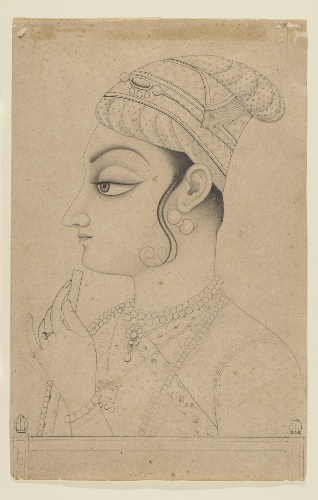
Date: mid-to late 18th century
Object type: Painting
Classification: Paintings
Medium: Ink and wash on paper
Culture: India (Rajasthan, Kishangarh)
Dimensions: Image (sight): 13 3/8 x 8 5/8 in. (34 x 21.9 cm)
Department: Asian Art
Credit line: Gift of Subhash Kapoor, in memory of his parents, Smt Shashi Kanta and Shree Parshotam Ram Kapoor, 2008
Accession year: 2008
Repository: Metropolitan Museum of Art, New York, NY
Tags: Krishna|Women|Flutes